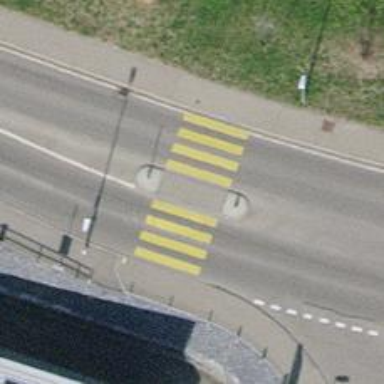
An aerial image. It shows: Uncontrolled zebra crossing with raised kerb and pedestrian island.